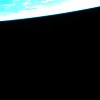
Label: space